Question: I have pivoted a dataframe with 3 columns: Month, Clients and Quantity.
I'm trying to bar plot this dataframe grouping by month and client, respectively, in order to know how much they've traded over the months.
could someone please help me? I've tried many ways but couldn't get even closer...

'''
Mes,Clientes,Mercadorias,Quantidade
Janeiro,Cliente A,DOL,834984
Janeiro,Cliente A,WDO,622107
Janeiro,Cliente A,IND,576051
Janeiro,Cliente A,WIN,326315
Janeiro,Cliente A,DI1,762236
Janeiro,Cliente B,DOL,696233
Janeiro,Cliente B,WDO,635564
Janeiro,Cliente B,IND,265720
Janeiro,Cliente B,WIN,550040
Janeiro,Cliente B,DI1,354343
'''
'df_2 = pd.pivot_table(df, index='Mes', columns='Clientes', aggfunc=sum)'
'''
Quantidade,Quantidade,Quantidade,Quantidade,Quantidade
Cliente A,Cliente B,Cliente C,Cliente D,Cliente E
<PHONE>,<PHONE>,<PHONE>,<PHONE>,<PHONE>
<PHONE>,<PHONE>,<PHONE>,<PHONE>,<PHONE>
<PHONE>,<PHONE>,<PHONE>,<PHONE>,<PHONE>
<PHONE>,<PHONE>,<PHONE>,<PHONE>,<PHONE>
<PHONE>,<PHONE>,<PHONE>,<PHONE>,<PHONE>
'''
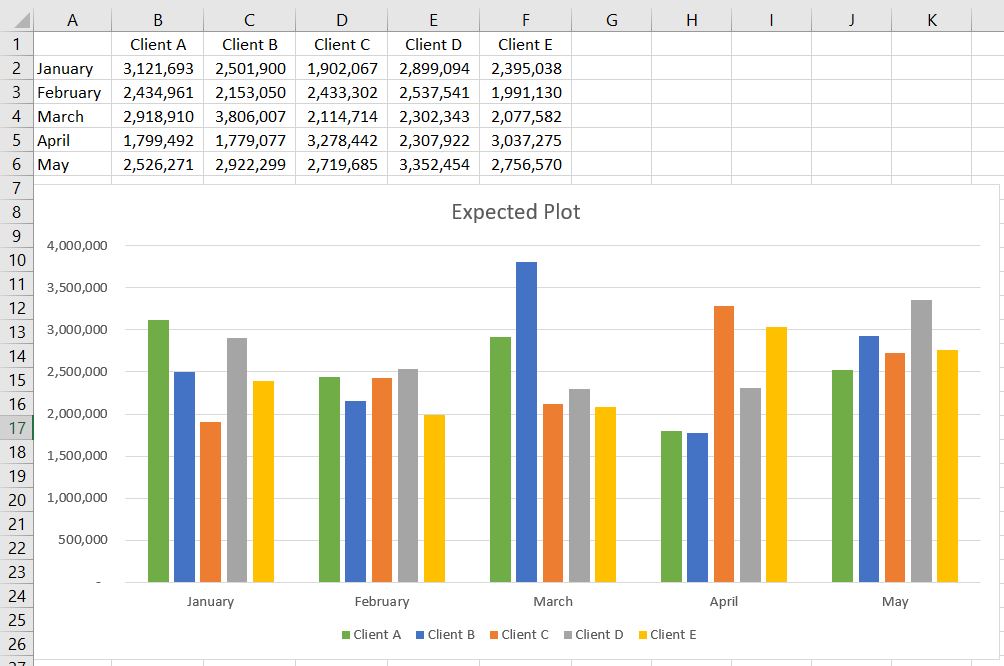
Answer: You need to slice your dataframe so you eliminate that top level of your MultiIndex column header, use:
'''
df_2['Quantidade'].plot.bar()
'''
Output:
<URL>
Another option is to use the 'values' parameter in pivot_table, to eliminate the creation of the MultiIndex column header:
'''
df_2 = pd.pivot_table(df, index='Mes', columns='Clientes', values='Quantidade', aggfunc=sum)
'''
Output:
'''
Clientes Cliente A Cliente B
Mes
Janeiro <PHONE> <PHONE>
'''